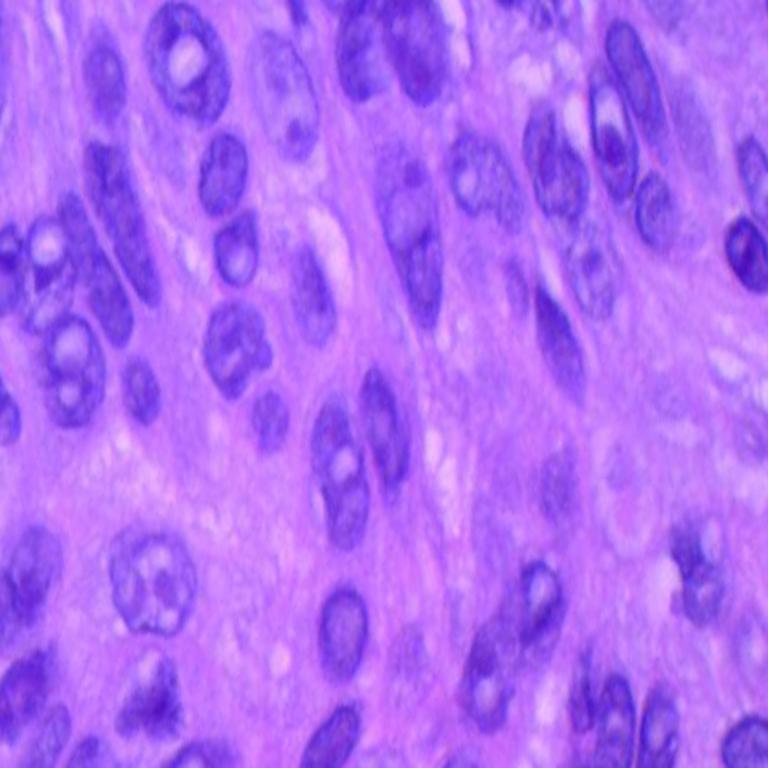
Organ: lung
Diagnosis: squamous carcinomas